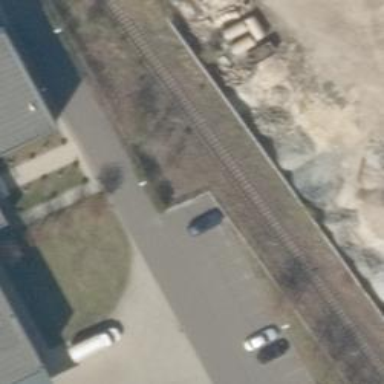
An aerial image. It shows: Railway signal.